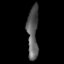
Tissue: skin
Cell type: Others
Senescence score: 0.7214
Nuclear area (px): 568
Mean DAPI intensity: 90.213